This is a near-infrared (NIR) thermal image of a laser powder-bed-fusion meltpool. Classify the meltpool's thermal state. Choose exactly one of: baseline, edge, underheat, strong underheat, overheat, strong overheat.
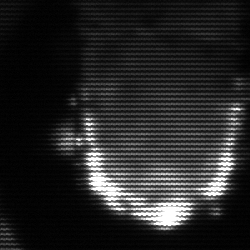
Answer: baseline